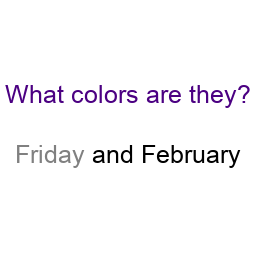
Color: gray, black
Background color: white
Question text color: indigo